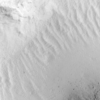
Label: not_dusty